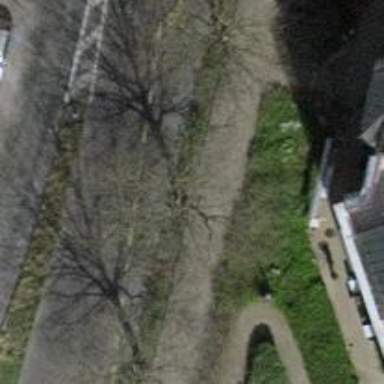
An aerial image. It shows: Avenue lined with trees.